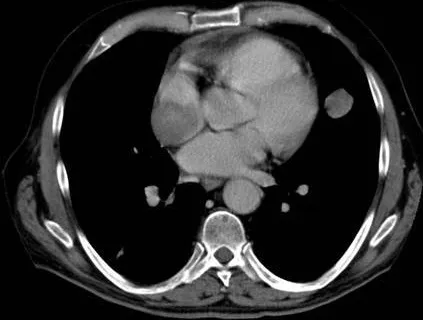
Second CT scan showing a right-atrial mass, measuring 5.7 cm in diameter together with pulmonary lesions.
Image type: radiology (ct)